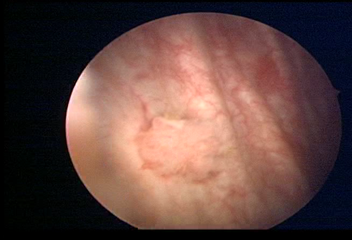
Modality: WLC
Class: Malignant
Subclass: LowGradePapillary
Lesion: L1
Stage: Ta
Morphology: Papillary
Bladder cancer association: Yes
Annotated structures: Tumor